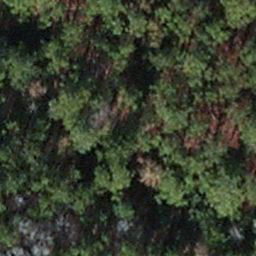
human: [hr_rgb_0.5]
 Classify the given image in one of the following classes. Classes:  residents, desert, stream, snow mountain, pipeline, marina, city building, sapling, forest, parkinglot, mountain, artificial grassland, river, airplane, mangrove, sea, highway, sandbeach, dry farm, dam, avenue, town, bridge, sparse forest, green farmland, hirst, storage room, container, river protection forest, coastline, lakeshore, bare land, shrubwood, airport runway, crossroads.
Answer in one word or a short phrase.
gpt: sapling